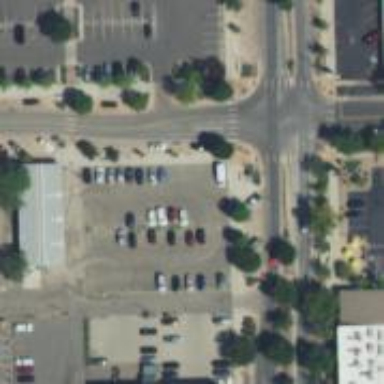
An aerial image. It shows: Parking space is available.